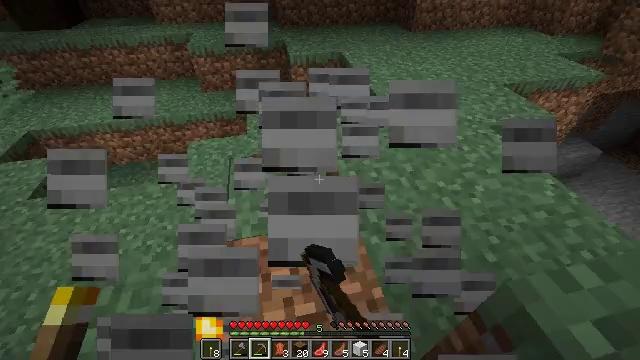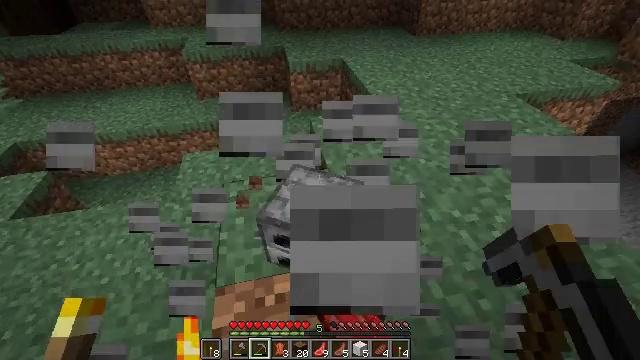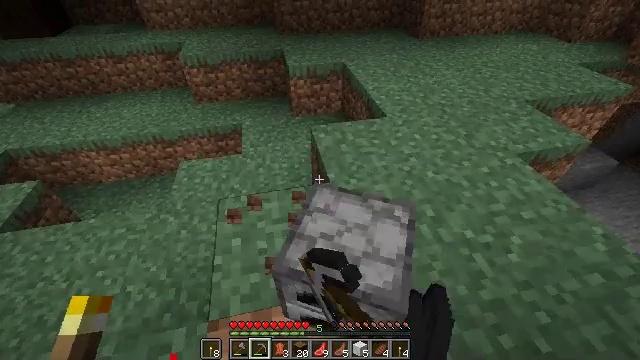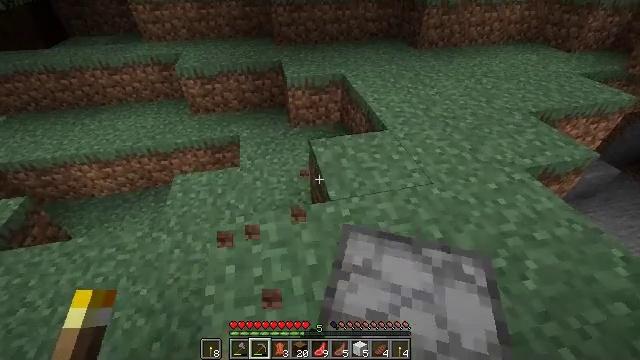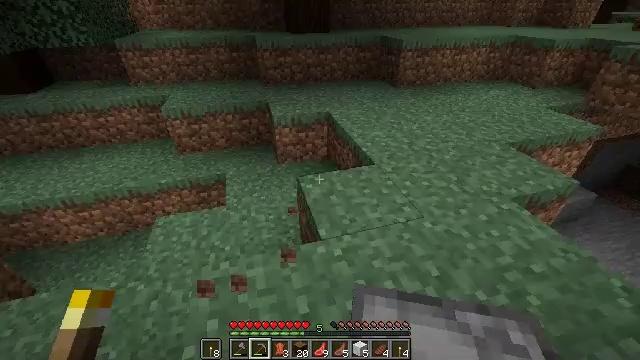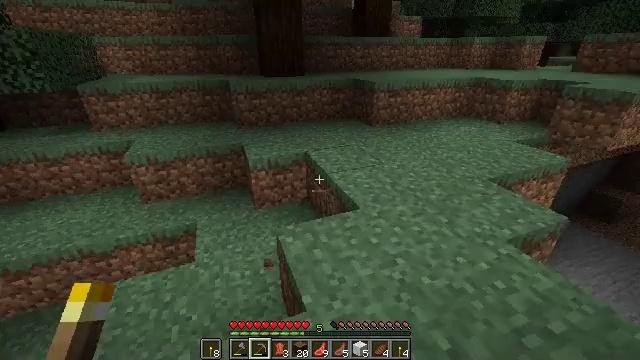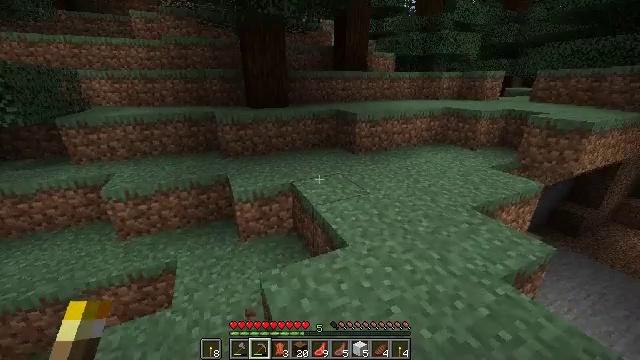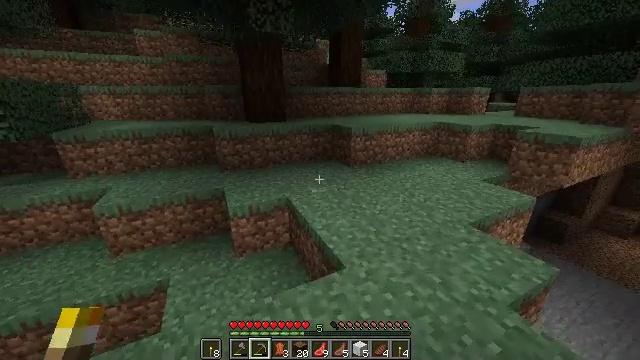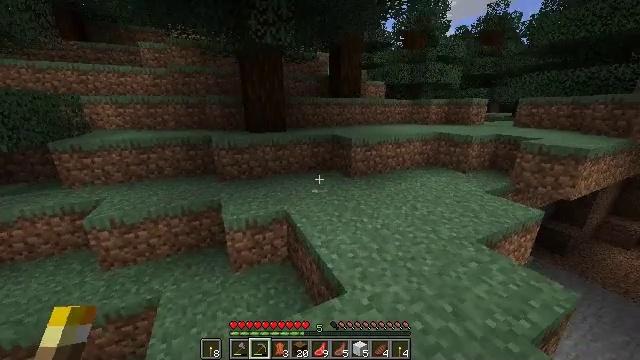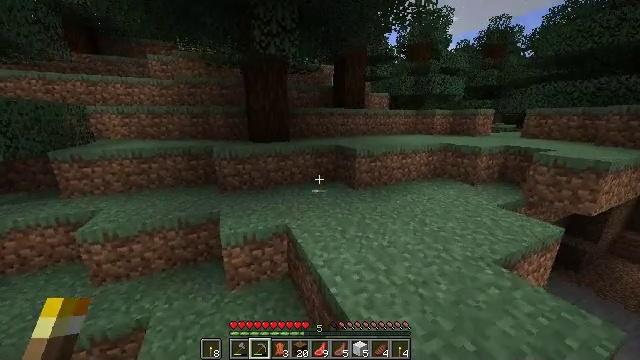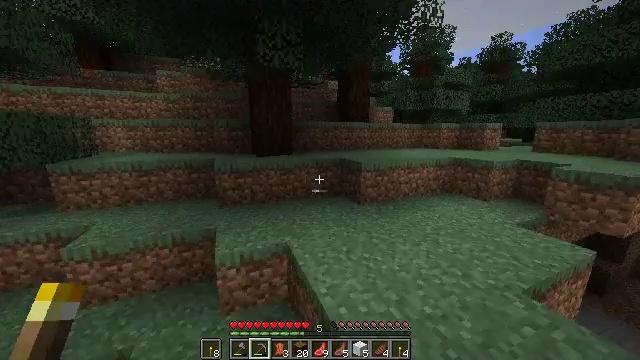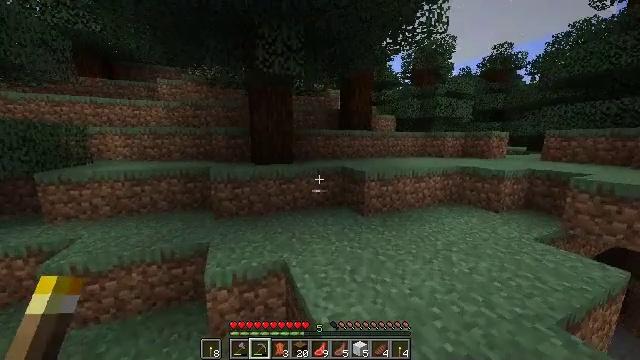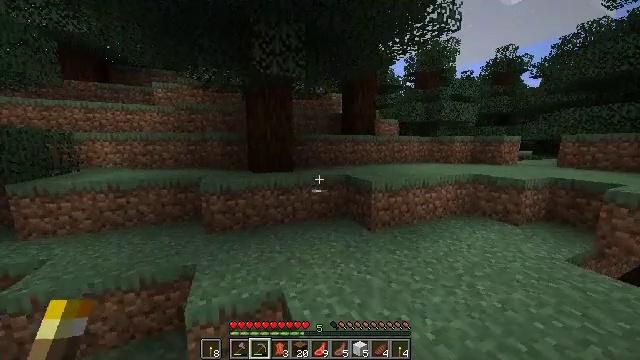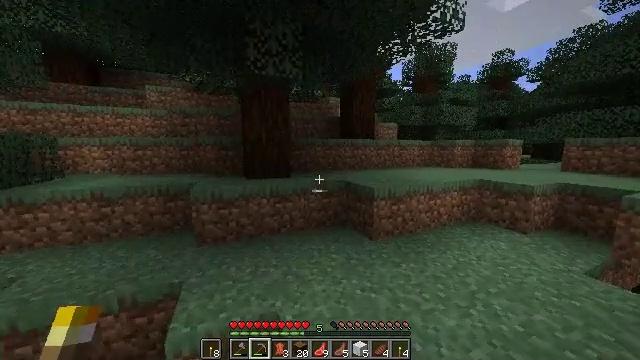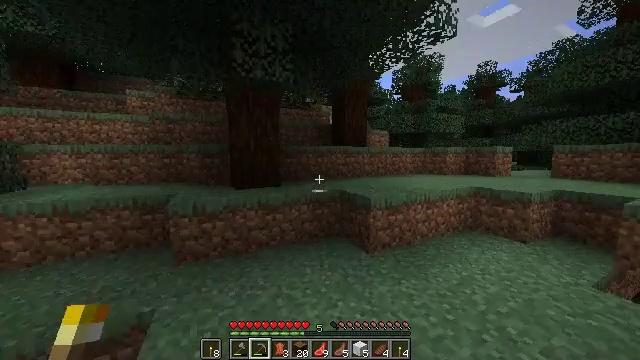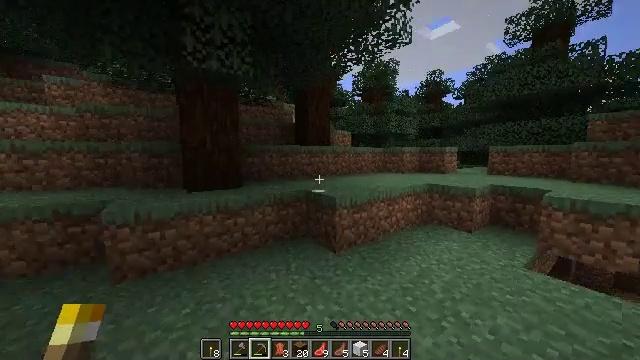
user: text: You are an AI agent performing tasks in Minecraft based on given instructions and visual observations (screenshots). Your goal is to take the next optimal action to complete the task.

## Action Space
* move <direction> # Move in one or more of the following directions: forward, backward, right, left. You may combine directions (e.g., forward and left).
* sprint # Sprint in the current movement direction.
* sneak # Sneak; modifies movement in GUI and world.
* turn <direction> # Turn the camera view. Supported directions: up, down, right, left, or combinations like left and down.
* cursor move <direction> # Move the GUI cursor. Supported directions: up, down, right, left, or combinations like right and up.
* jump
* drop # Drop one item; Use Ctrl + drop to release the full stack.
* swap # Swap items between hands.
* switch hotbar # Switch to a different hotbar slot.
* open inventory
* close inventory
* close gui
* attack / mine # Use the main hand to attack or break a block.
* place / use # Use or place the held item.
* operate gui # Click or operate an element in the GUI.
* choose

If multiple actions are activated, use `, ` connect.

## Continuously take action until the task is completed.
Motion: motion action
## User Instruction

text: Mine the spawner block.
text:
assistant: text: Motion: move forward, attack / mine
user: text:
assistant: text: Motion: move forward, attack / mine
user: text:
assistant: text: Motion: move forward, turn up, attack / mine
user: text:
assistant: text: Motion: move forward, turn right and up
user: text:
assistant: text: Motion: move forward, sprint, turn right and up
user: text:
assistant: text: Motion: move forward, sprint, turn right and up
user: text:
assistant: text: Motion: move forward, sprint, turn up
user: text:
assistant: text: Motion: move forward, sprint, turn up
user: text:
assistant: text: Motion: move forward, sprint, turn left and up
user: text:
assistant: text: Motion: move forward, sprint, turn left and up
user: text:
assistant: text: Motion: move forward, sprint, turn up
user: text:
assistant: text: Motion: move forward, sprint, turn up
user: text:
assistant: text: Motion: move forward, sprint, turn up
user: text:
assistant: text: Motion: move forward, sprint, turn right and up
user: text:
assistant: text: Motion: move forward, sprint, turn right
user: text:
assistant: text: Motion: move forward, sprint, turn right
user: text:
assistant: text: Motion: move forward, sprint, turn right
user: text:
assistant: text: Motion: move forward, sprint, turn right
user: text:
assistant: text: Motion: move forward, sprint, turn right
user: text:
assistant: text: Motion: move forward, sprint, turn right
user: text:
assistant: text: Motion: move forward, sprint
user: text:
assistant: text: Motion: move forward, sprint
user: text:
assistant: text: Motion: move forward, sprint
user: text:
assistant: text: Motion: move forward, sprint, jump
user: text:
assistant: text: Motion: move forward, sprint, jump
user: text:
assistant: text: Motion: move forward, sprint, jump
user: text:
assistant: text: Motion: move forward, sprint, jump
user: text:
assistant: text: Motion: move forward, sprint, jump
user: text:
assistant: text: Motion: move forward, sprint, jump
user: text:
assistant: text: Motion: move forward, sprint, jump